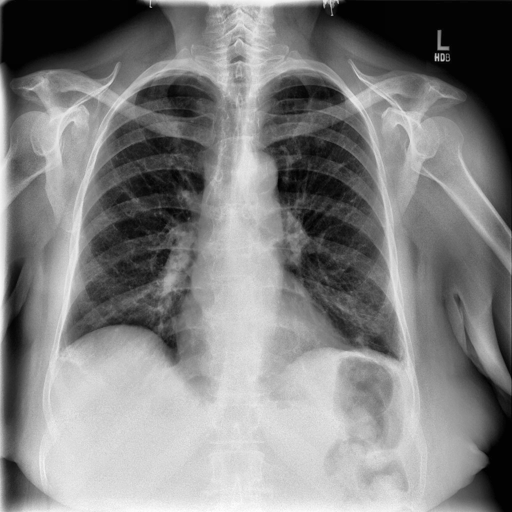
Finding: NORMAL